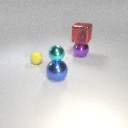
large red metal cube above large purple metal sphere